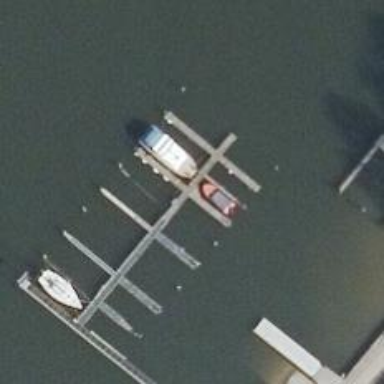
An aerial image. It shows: Man-made pier.